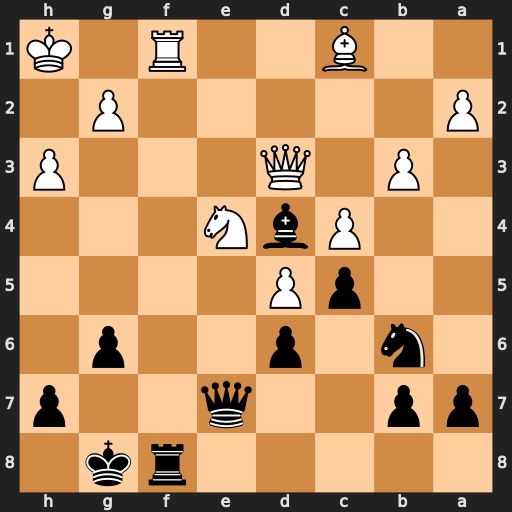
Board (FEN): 5rk1/pp2q2p/1n1p2p1/2pP4/2PbN3/1P1Q3P/P5P1/2B2R1K
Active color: b
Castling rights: -
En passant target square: -
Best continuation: Rxf1+ Qxf1 Qxe4